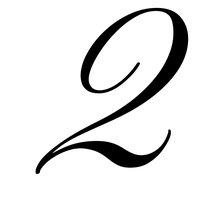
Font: PinyonScript-Regular